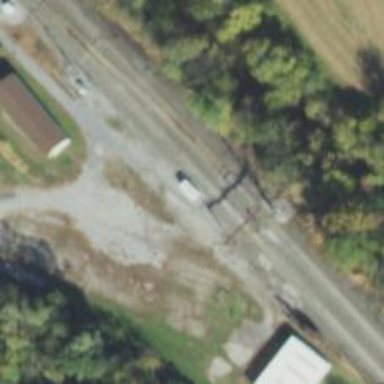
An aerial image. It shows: Railway crossover.